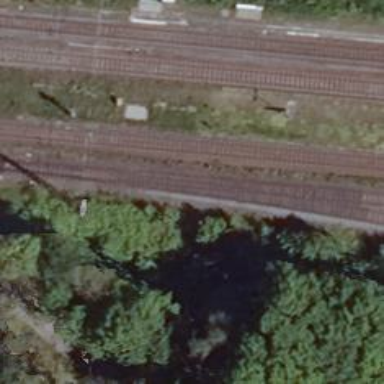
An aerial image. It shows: Close-up of railway platform edge.